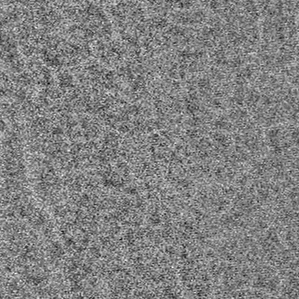
Label: frost